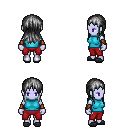
a pixel art fantasy rpg character, female body template, dark elf, purple skin, teal sleeveless shirt, red pants, gray unkempt hairstyle, leather bracers, gray slippers, four views (front, back, left, right), 2x2 character sprite sheet, small pixel art, hard edges, no anti-aliasing